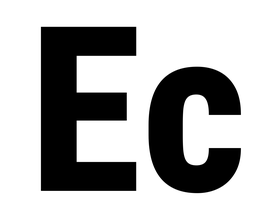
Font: Roboto_Condensed_ExtraBold